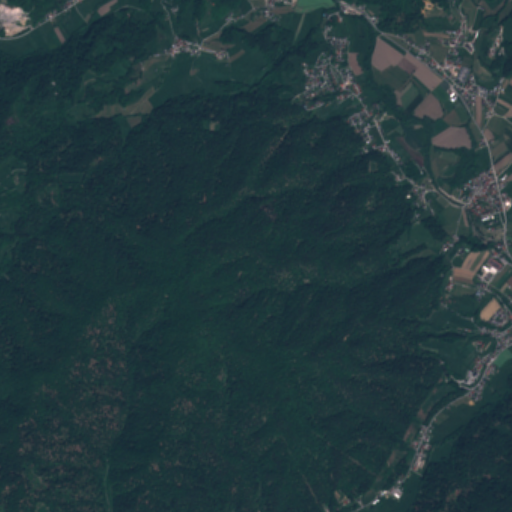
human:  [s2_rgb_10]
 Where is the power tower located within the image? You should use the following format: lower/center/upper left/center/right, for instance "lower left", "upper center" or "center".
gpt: The power tower is located in the lower right of the image.
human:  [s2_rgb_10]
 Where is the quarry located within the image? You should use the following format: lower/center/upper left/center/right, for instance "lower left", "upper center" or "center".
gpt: The quarry is located in the upper left of the image.
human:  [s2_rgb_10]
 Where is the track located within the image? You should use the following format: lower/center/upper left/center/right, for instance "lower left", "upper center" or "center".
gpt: The track is located in the center right of the image.
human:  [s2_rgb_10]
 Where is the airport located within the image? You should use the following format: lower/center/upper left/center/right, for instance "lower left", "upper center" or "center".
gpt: There is no airport in the image.